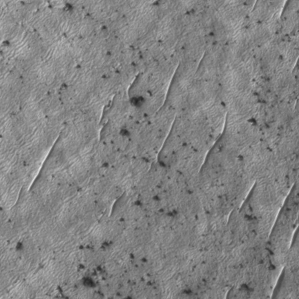
Label: frost